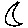
Label: moon